Interaction volume radius: 10 \u00c5
Interaction volume height: 30 \u00c5
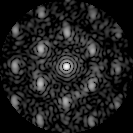
Disorder parameter: 0.4973